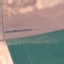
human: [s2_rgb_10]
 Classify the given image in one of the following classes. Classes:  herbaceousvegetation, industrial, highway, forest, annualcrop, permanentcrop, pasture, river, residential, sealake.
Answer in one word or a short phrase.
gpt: AnnualCrop